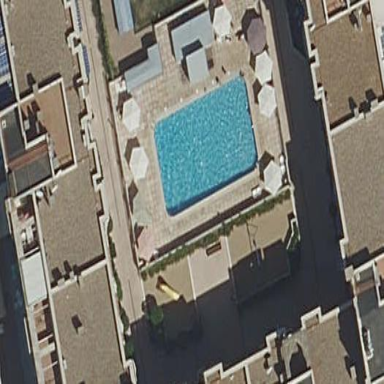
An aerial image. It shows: Swimming pool located in leisure land.